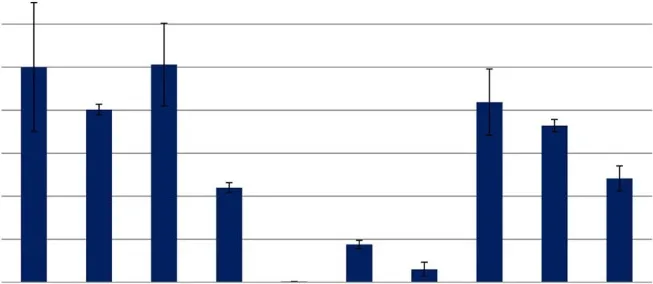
Proliferation suppression of circulating sarcoma cells, more than 80% of growth inhibition, was observed for doxorubicin, eribulin, gemcitabine, olaratumab/doxorubicin combination, and pazopanib.
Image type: pathology (immunostaining)